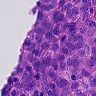
Metastatic tissue present: yes